Field crop: maize
Growth stage: 2
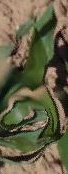
Species: maize